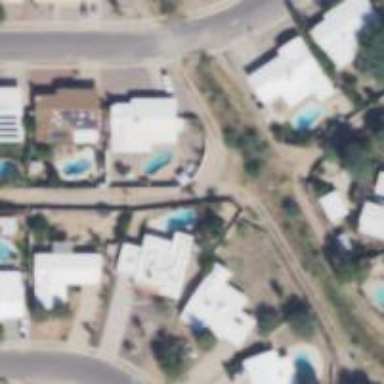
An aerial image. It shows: Alleyway designated as service road.